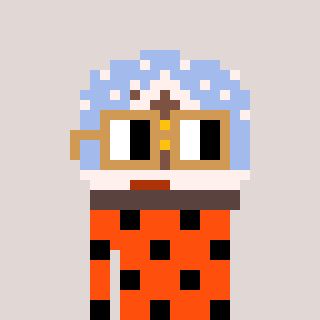
a pixel art character with square brown glasses, a snow globe-shaped head and a orange-colored body on a warm background